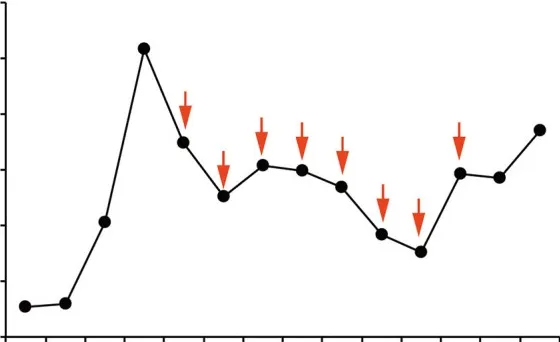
Course of cancer antigen 125 (CA-125) levels in relation to applied therapies; course of tumor markers over time. Arrows indicate application of nivolumab therapy.
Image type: chart (chart)